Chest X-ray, PA view. Patient: 23 years old, sex M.
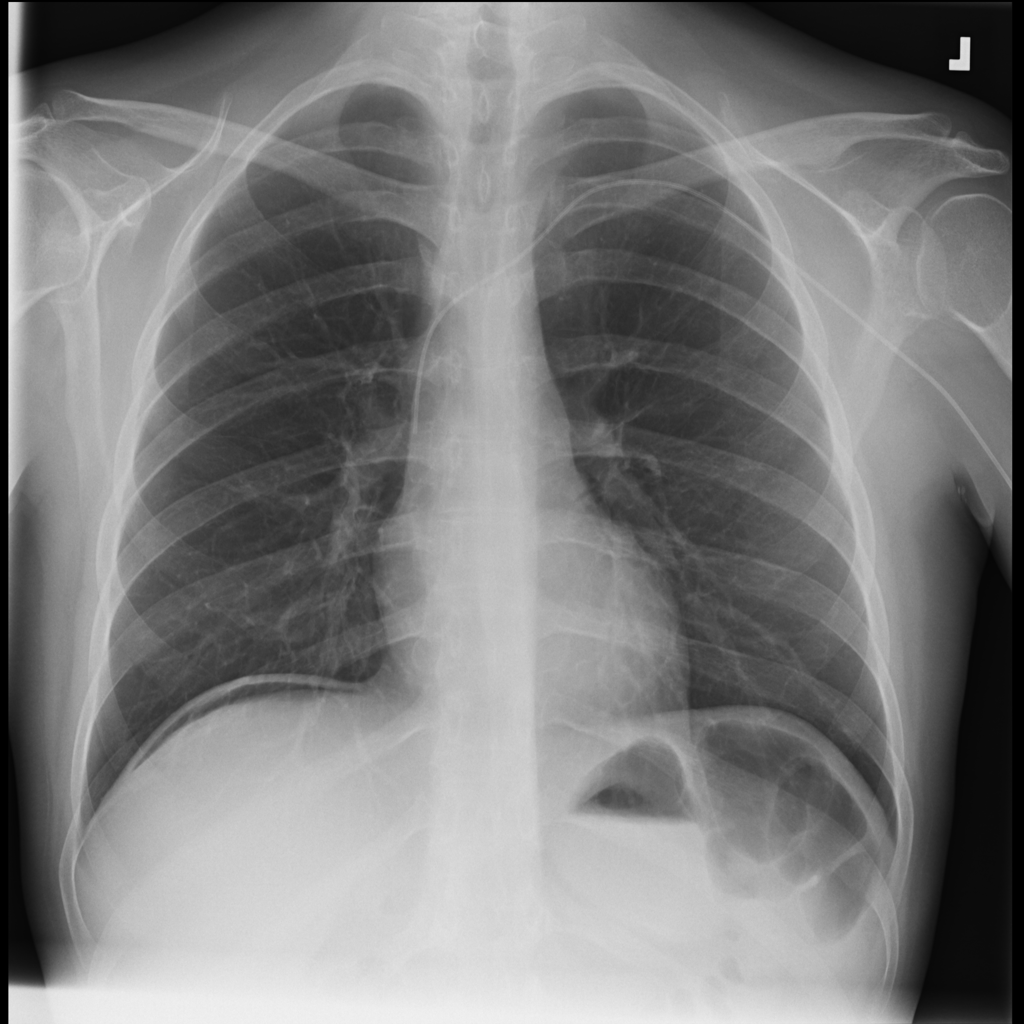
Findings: No Finding